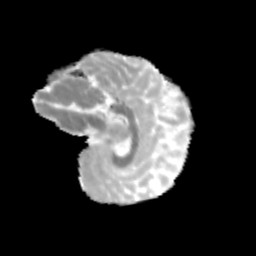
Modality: MD
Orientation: sagittal
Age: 11
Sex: female
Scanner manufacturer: siemens
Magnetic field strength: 3 T
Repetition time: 3.8 s
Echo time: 0.07 s